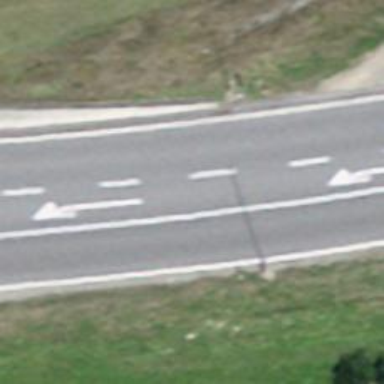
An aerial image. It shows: Lift gate barrier.